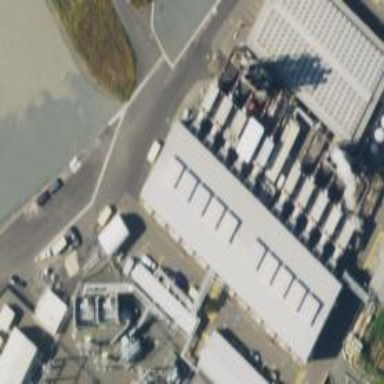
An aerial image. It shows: Gas-powered generator.